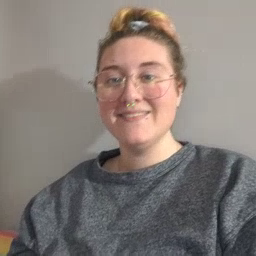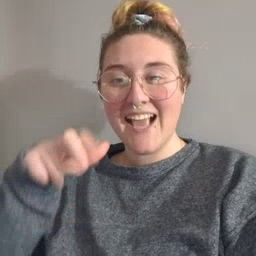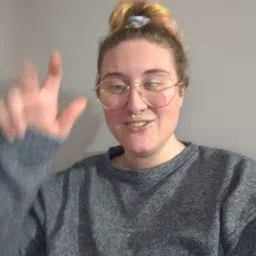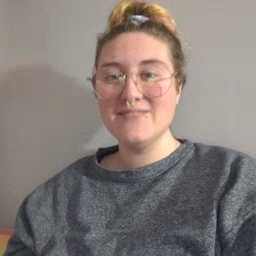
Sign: stairs